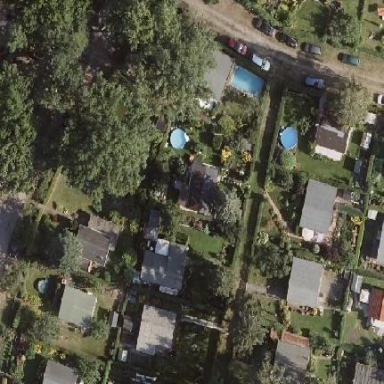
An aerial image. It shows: Plot within allotments.